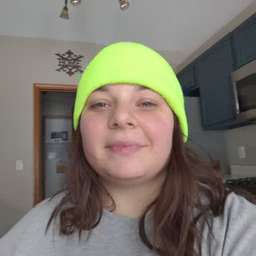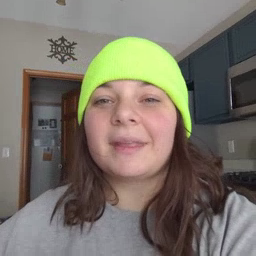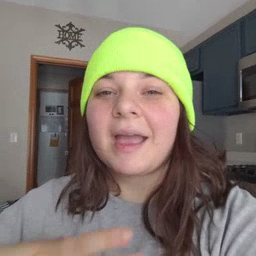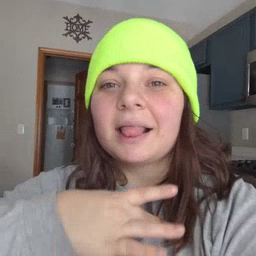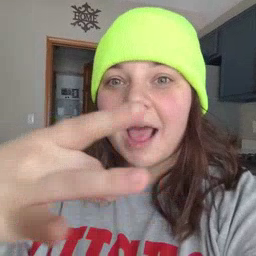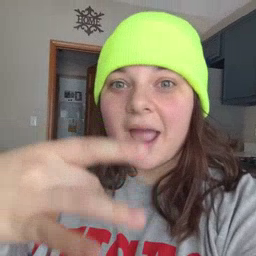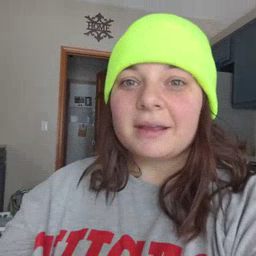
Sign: like